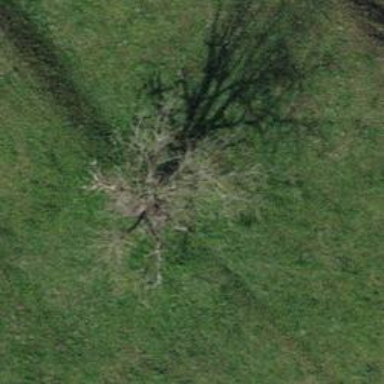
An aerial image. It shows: Beautiful tree in nature.